Question: I have two custom controls/visuals and I need an 'Orientation' property on both. In both cases, the default should be '"Horizontal"' but the user of the control/visual should be able to specify 'Orientation="Vertical"' to arrange the components of the control/visual vertically. What I have works great on my ImageButton control, but not so well on my HeaderedLabel visual. Although both of them compile fine, Intellisense doesn't like one of them. Here's an example of their use...
'''
<Visuals:ImageButton Image="Icons/ok.png" Content="Normal Content"/>
<Visuals:ImageButton Image="Icons/ok.png" Content="Vertical Content" Orientation="Vertical"/>
<Visuals:HeaderedLabel Header="Normal Header" Content="Normal Content"/>
<Visuals:HeaderedLabel Header="Vertical Header" Content="Vertical Content" Orientation="Vertical"/>
'''
...which produces the following when rendered inside a vertical StackPanel:

So it does what I want, but the problem is this: While Intellisense recognizes the possible options for 'Orientation' for the ImageButton, 'Orientation' . And while the code compiles & runs fine, "'Vertical' is not a valid value for property 'Orientation'.", 'Orientation="Vertical"' for the second HeaderedLabel in my xaml example above.
Here are the relevant files:
'''
// File 'ImageButton.cs'
using System.Windows;
using System.Windows.Controls;
using System.Windows.Media;
namespace Visuals
{
public class ImageButton : Button
{
static ImageButton()
{
DefaultStyleKeyProperty.OverrideMetadata(typeof(ImageButton),
new FrameworkPropertyMetadata(typeof(ImageButton)));
}
public ImageSource Image
{
get { return (ImageSource)GetValue(ImageProperty); }
set { SetValue(ImageProperty, value); }
}
public Orientation Orientation
{
get { return (Orientation)GetValue(OrientationProperty); }
set { SetValue(OrientationProperty, value); }
}
// Note that for ImageButton, I can just say 'Orientation.Horizontal' and
// the compiler resolves that to System.Windows.Controls.Orientation...
public static readonly DependencyProperty OrientationProperty =
DependencyProperty.Register("Orientation", typeof(Orientation),
typeof(ImageButton), new UIPropertyMetadata(Orientation.Horizontal));
public static readonly DependencyProperty ImageProperty =
DependencyProperty.Register("Image", typeof(ImageSource),
typeof(ImageButton), new UIPropertyMetadata(null));
}
}
'''
.
'''
// File 'HeaderedLabel.cs'
using System.Windows;
using System.Windows.Controls;
using System.Windows.Media;
namespace Visuals
{
public class HeaderedLabel : Control
{
static HeaderedLabel()
{
DefaultStyleKeyProperty.OverrideMetadata(typeof(HeaderedLabel),
new FrameworkPropertyMetadata(typeof(HeaderedLabel)));
}
public object Header
{
get { return (object)GetValue(HeaderProperty); }
set { SetValue(HeaderProperty, value); }
}
public object Content
{
get { return (object)GetValue(ContentProperty); }
set { SetValue(ContentProperty, value); }
}
public object Orientation
{
get { return (object)GetValue(OrientationProperty); }
set { SetValue(OrientationProperty, value); }
}
public static readonly DependencyProperty HeaderProperty =
DependencyProperty.Register("Header", typeof(object), typeof(HeaderedLabel),
new UIPropertyMetadata(null));
public static readonly DependencyProperty ContentProperty =
DependencyProperty.Register("Content", typeof(object), typeof(HeaderedLabel),
new UIPropertyMetadata(null));
// Note that for HeaderedLabel, unlike ImageButton, I have to specify the fully-
// qualified name of 'Orientation.Horizontal', otherwise the compiler resolves it
// to Visuals.HeaderedLabel.Orientation and gives a compiler error...
public static readonly DependencyProperty OrientationProperty =
DependencyProperty.Register("Orientation", typeof(System.Windows.Controls.Orientation),
typeof(HeaderedLabel), new UIPropertyMetadata(System.Windows.Controls.Orientation.Horizontal));
}
}
'''
.
'''
<!-- File 'Generic.xaml' -->
<ResourceDictionary xmlns="http://schemas.microsoft.com/winfx/2006/xaml/presentation"
xmlns:x="http://schemas.microsoft.com/winfx/2006/xaml"
xmlns:local="clr-namespace:Visuals"
xmlns:bind="clr-namespace:Visuals.BindingConverters">
<Style TargetType="{x:Type local:ImageButton}">
<Setter Property="Template">
<Setter.Value>
<ControlTemplate TargetType="{x:Type local:ImageButton}">
<Button>
<StackPanel Orientation="{TemplateBinding Orientation}">
<Image Source="{TemplateBinding Image}"/>
<ContentPresenter/>
</StackPanel>
</Button>
</ControlTemplate>
</Setter.Value>
</Setter>
</Style>
<Style TargetType="{x:Type local:HeaderedLabel}">
<Setter Property="Template">
<Setter.Value>
<ControlTemplate TargetType="{x:Type local:HeaderedLabel}">
<StackPanel Orientation="{TemplateBinding Orientation}">
<StackPanel Orientation="Horizontal">
<ContentControl Content="{TemplateBinding Header}" />
<TextBlock Text=":" />
</StackPanel>
<ContentControl Content="{TemplateBinding Content}"/>
</StackPanel>
</ControlTemplate>
</Setter.Value>
</Setter>
</Style>
</ResourceDictionary>
'''
Any ideas why the compiler would resolve 'Orientation.Horizontal' to System.Windows.Controls.Orientation.Horizontal for the ImageButton, but not for the HeaderedLabel? And more importantly, any ideas why Intellisense can't figure out the options for HeaderedLabel.Orientation?
BTW, I'm using VisualStudio 2012 and .NET Framework 4.0.
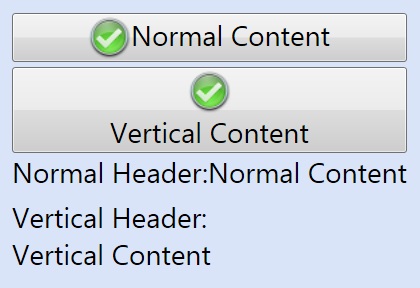
Answer: All of your properties, including the 'Orientation' property, are declared as having the type 'object'.
You should have this instead:
'''
public Orientation Orientation
{
get { return (Orientation)GetValue(OrientationProperty); }
set { SetValue(OrientationProperty, value); }
}
'''
The XAML editor should be able to correctly accept values of type 'Orientation' if you declare the property correctly. Otherwise, it will attempt to assign a 'string' value of '"Vertical"' to the property, which when passed to the 'SetValue()' method will fail, because the 'DependencyProperty' object itself was initialized with 'Orientation' as the valid type and it has no way to convert from the 'string' value to an 'Orientation' value.
If you declare the property correctly, then WPF will understand automatically that it needs to convert the 'string' value shown in the XAML to an 'Orientation' value for the property (i.e. parse the 'string' value as the appropriate 'enum' type), and in that case the initialization should work.